Interaction volume radius: 5 \u00c5
Interaction volume height: 25 \u00c5
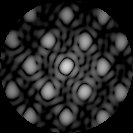
Disorder parameter: 0.1661